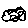
Label: cloud